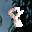
Label: 8